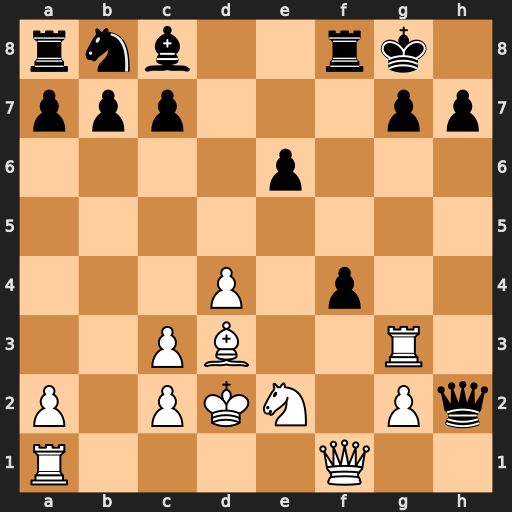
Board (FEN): rnb2rk1/ppp3pp/4p3/8/3P1p2/2PB2R1/P1PKN1Pq/R4Q2
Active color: w
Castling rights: -
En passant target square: -
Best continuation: Rh3 Qxh3 gxh3